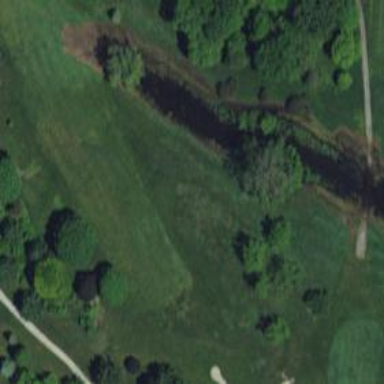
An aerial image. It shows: Water hazard on golf course. The hazard is natural water feature.